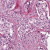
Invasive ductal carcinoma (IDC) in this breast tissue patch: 1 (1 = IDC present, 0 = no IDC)